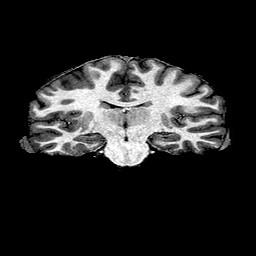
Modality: T1w
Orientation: sagittal
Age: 21
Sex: female
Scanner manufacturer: ge
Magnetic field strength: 3 T
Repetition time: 7.66 s
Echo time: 0.003476 s